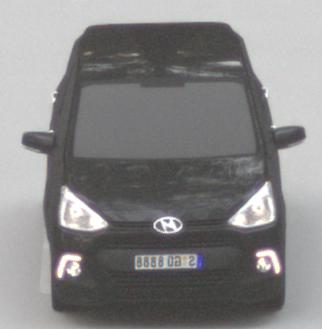
Make: Hyundai
Model: i10
Detailed model: Gen. 2
Model produced from: 2013
Model produced until: 2019
Doors: 5
Color: black
Road condition: dry road
Daytime: sunrise or sunset
Contrast: medium contrast